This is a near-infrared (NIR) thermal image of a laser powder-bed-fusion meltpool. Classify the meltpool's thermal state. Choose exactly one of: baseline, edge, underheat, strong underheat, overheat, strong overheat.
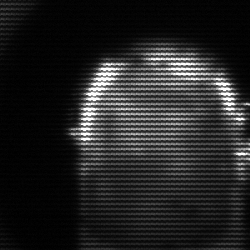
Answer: baseline